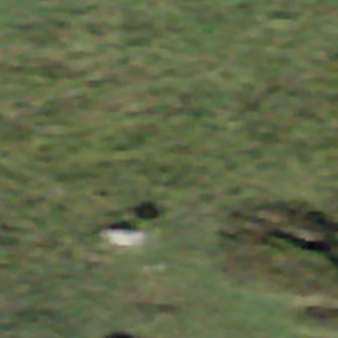
Label: other